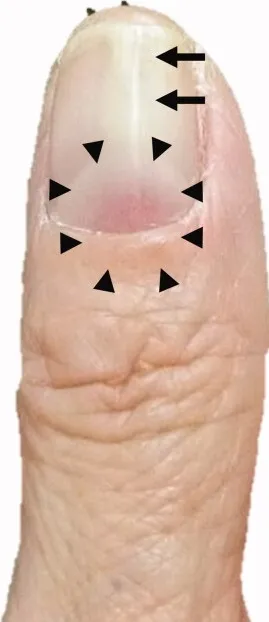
Clinical findings and MRI images. (A) A reddish mass of 4-mm diameter is seen under the nail plate (area surrounded by the triangle mark). Distal nail splitting is observed in the left thumb.
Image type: medical_photograph (skin_photograph)